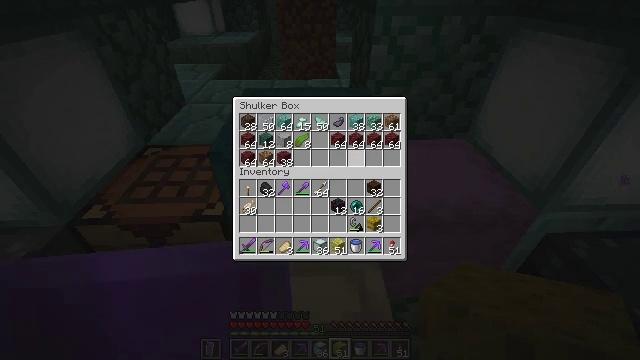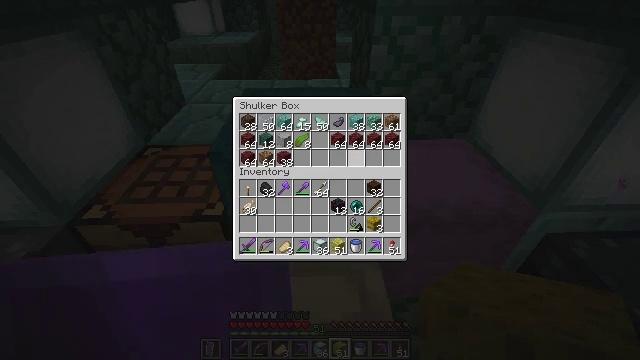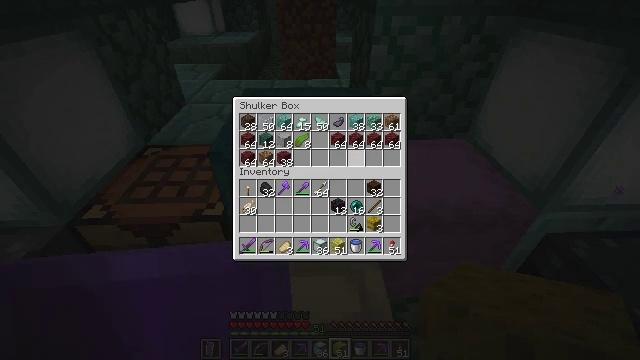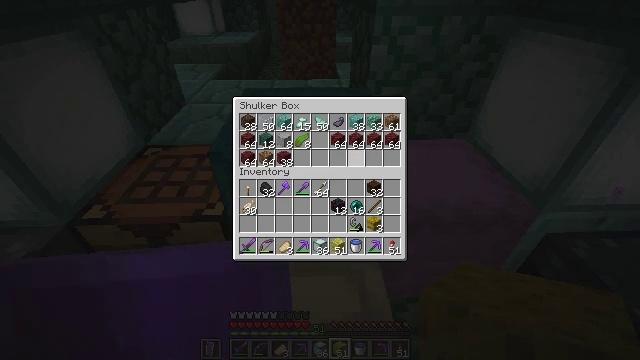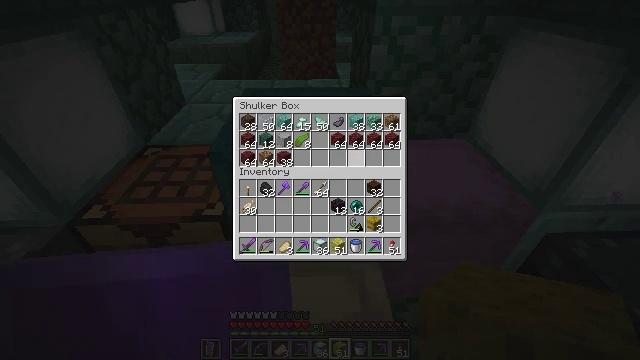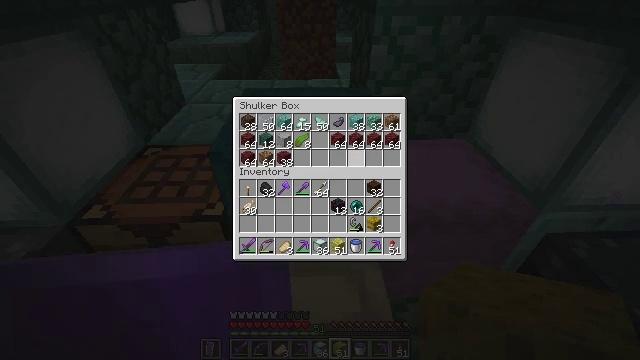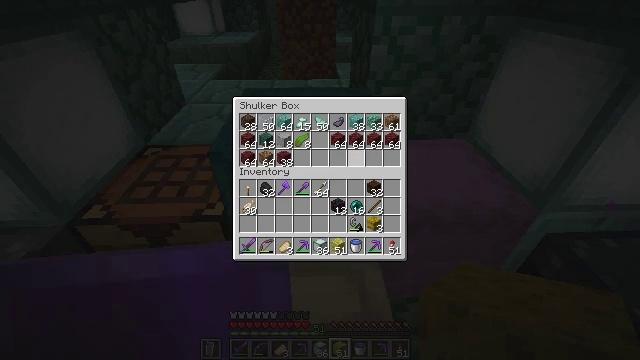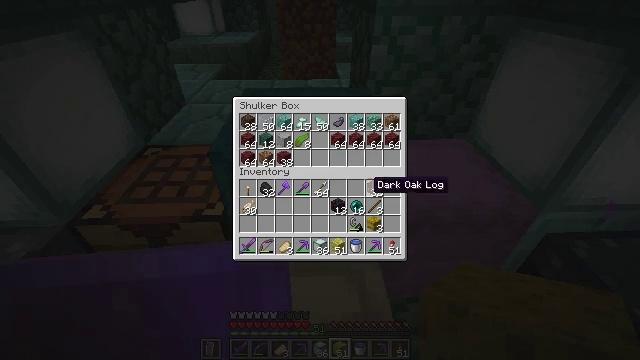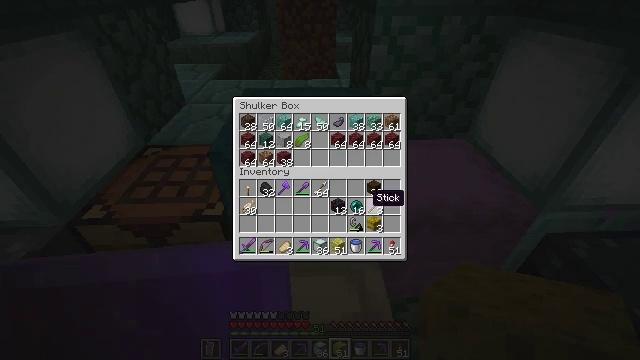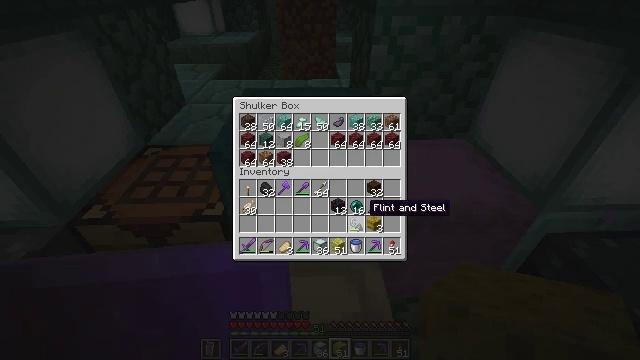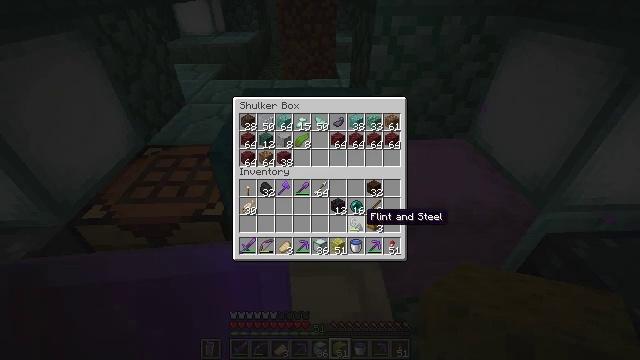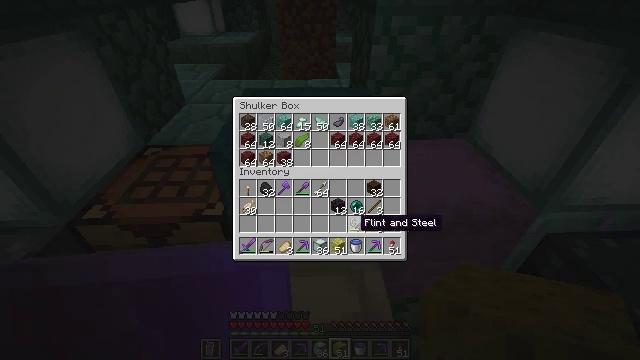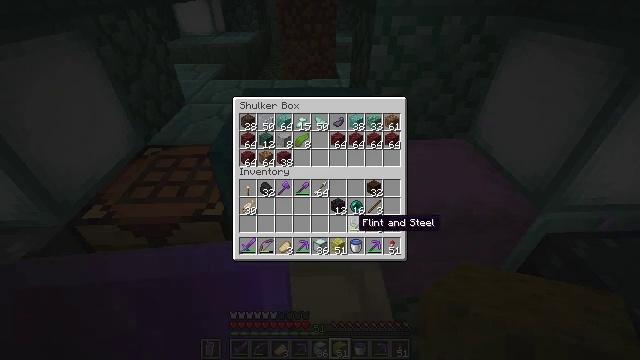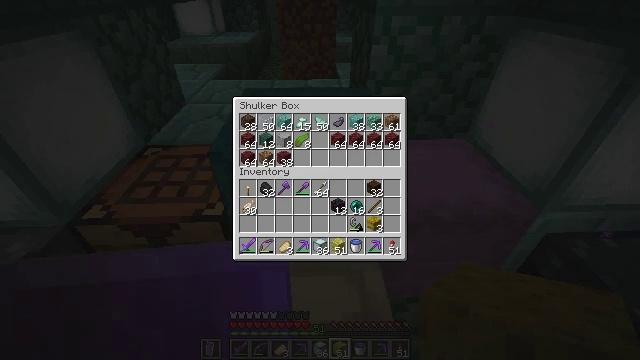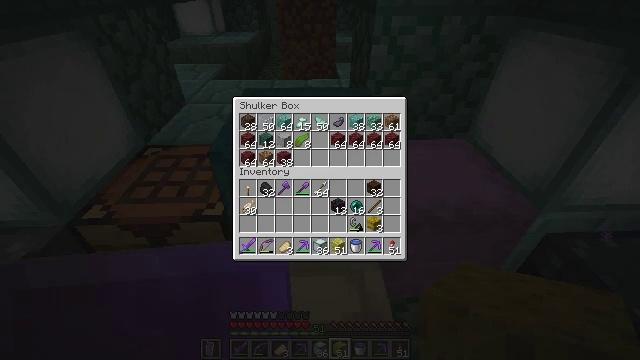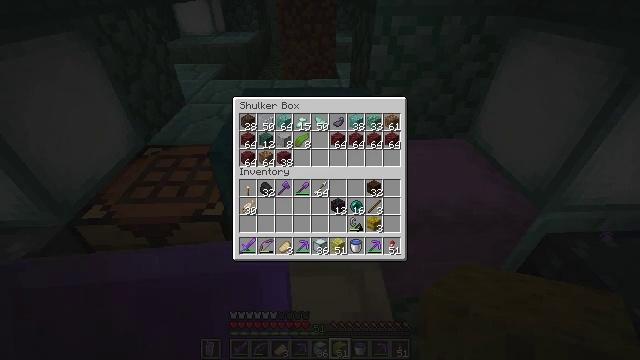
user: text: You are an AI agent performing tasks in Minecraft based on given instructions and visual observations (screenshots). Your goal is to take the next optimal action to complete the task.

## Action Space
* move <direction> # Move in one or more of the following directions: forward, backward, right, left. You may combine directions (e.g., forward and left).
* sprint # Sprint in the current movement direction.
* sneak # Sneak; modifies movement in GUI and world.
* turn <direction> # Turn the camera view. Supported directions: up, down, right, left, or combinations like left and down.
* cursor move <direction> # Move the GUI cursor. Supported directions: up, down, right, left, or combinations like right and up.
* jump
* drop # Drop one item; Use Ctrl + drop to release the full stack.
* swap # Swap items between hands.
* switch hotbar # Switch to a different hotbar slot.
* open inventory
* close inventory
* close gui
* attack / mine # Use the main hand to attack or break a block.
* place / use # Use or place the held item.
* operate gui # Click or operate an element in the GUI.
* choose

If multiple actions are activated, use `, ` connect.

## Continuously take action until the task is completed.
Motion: motion action
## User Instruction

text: craft item sponge
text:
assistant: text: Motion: no_op
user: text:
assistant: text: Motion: no_op
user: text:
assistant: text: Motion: no_op
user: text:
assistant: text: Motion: no_op
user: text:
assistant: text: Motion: no_op
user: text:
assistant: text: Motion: no_op
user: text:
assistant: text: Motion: turn right and down
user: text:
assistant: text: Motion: turn down
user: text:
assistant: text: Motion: turn down
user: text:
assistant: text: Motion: turn down
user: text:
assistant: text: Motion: no_op
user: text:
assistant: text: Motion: no_op
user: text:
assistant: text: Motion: turn left
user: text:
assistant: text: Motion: no_op
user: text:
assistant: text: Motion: no_op
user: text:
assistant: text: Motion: no_op
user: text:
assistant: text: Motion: no_op
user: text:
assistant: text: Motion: no_op
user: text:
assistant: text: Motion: no_op
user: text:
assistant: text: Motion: no_op
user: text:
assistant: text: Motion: no_op
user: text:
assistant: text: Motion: no_op
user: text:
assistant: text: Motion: no_op
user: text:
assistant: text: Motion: no_op
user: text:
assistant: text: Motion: no_op
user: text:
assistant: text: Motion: no_op
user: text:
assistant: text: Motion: no_op
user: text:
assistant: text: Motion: no_op
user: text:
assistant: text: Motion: no_op
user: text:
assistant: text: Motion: no_op